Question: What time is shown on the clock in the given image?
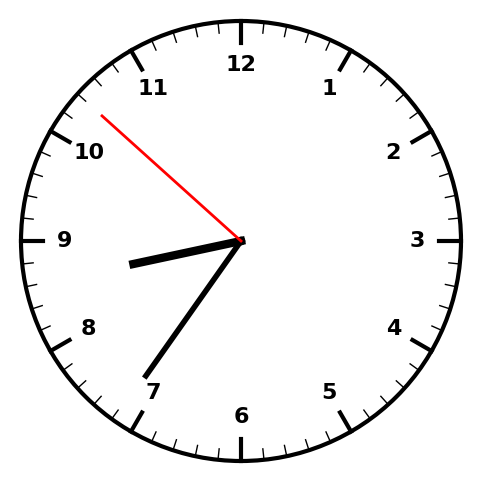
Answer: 08:35:52